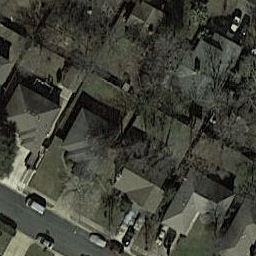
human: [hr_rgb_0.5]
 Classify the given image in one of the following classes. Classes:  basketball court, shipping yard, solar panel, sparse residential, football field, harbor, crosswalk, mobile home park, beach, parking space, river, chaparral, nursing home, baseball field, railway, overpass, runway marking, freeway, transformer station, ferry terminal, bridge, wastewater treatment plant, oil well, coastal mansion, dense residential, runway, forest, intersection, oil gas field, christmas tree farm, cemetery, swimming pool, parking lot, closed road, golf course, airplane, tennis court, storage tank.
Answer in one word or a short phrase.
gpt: dense residential